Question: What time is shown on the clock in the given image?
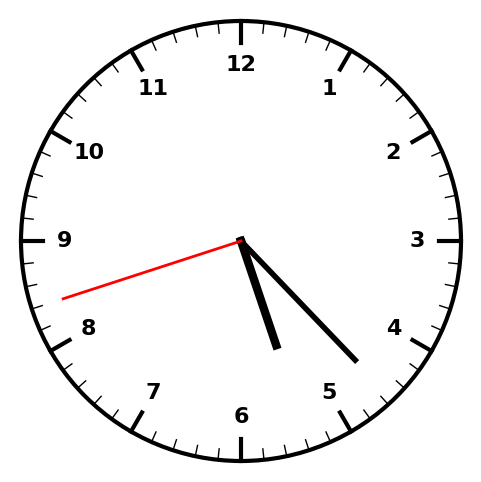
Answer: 05:22:42